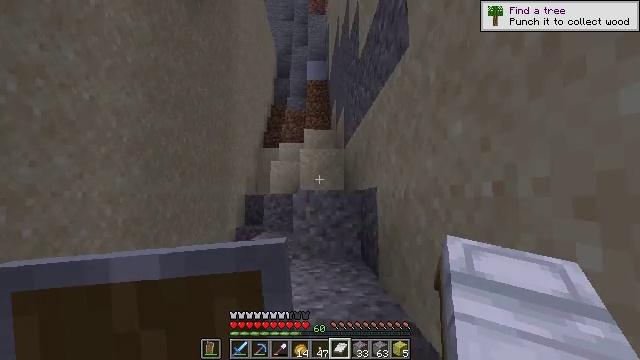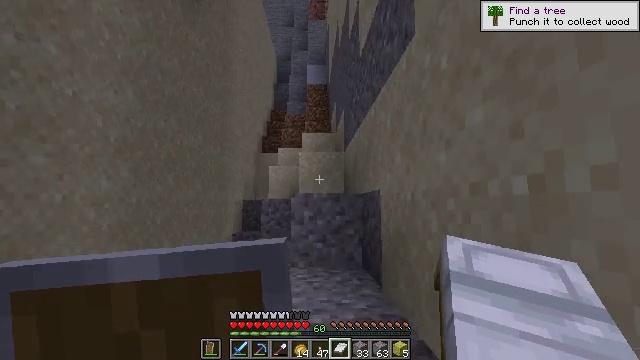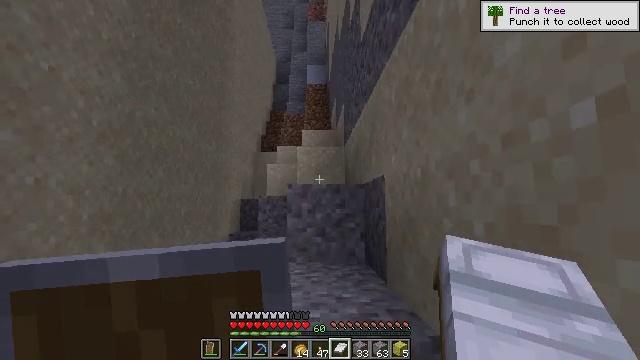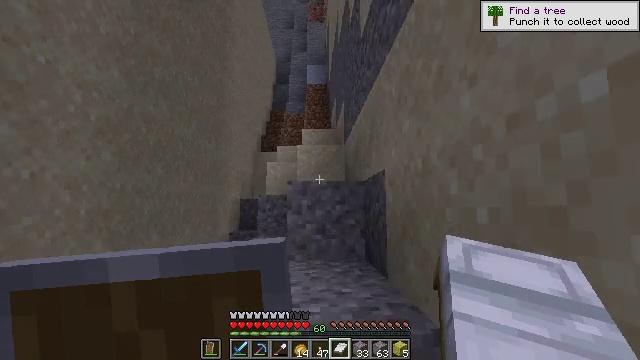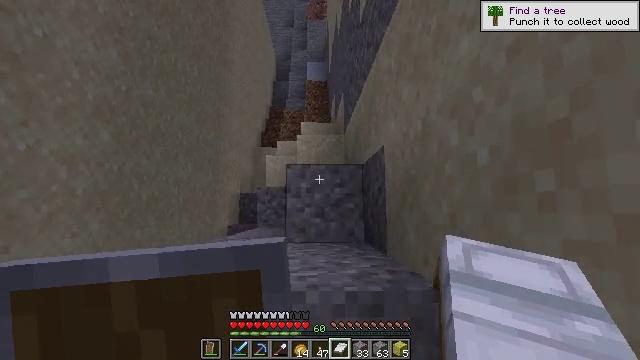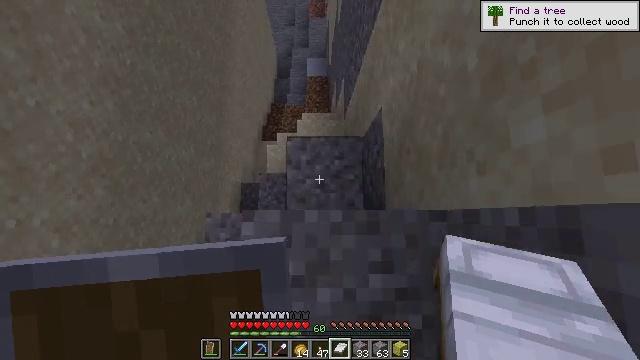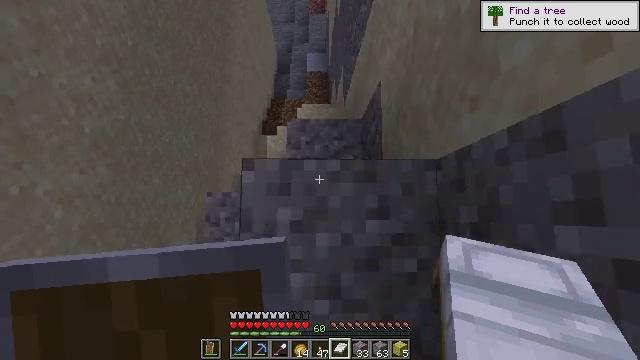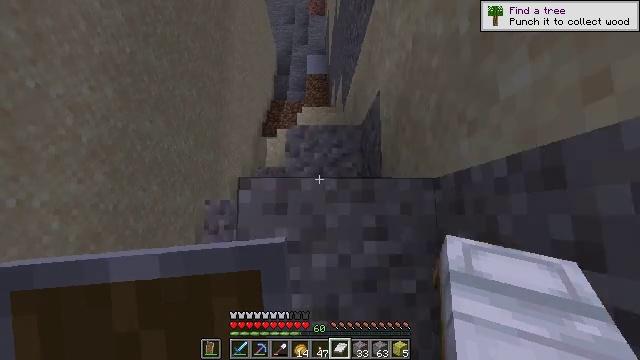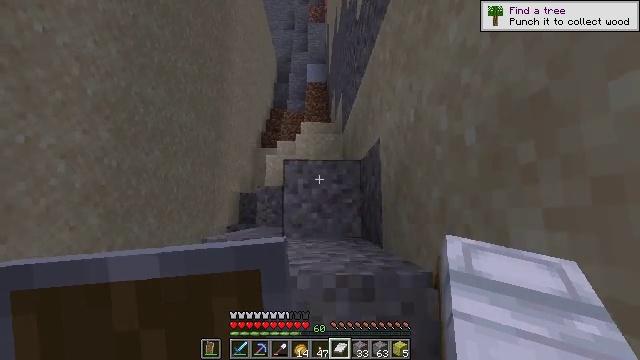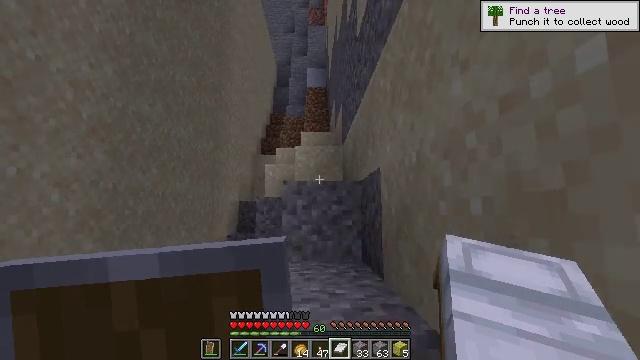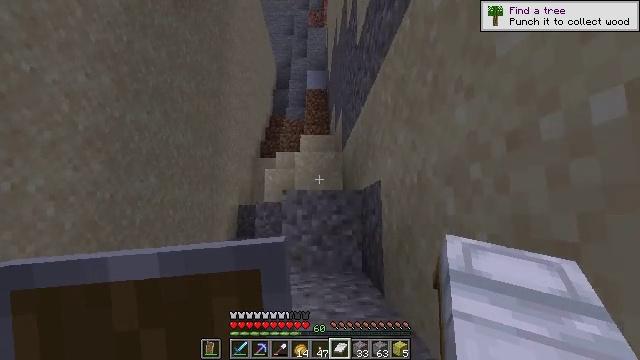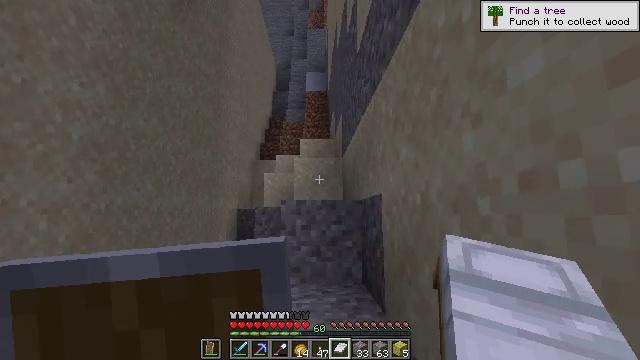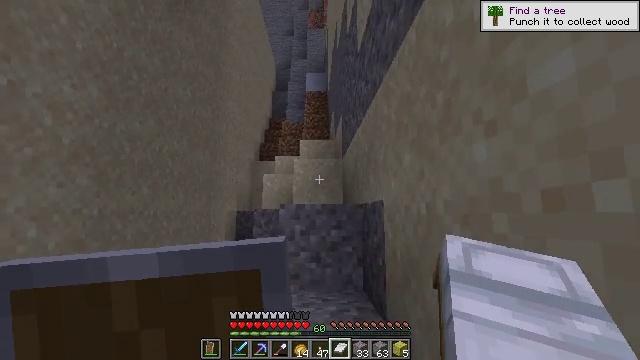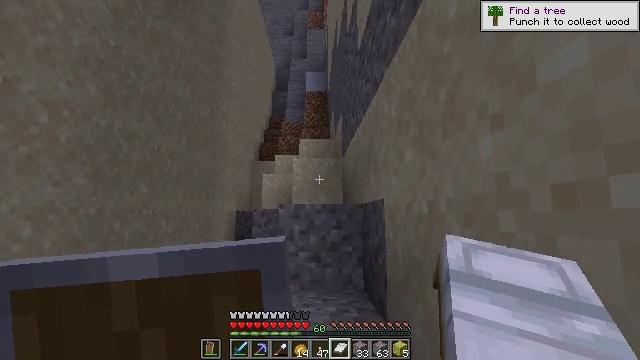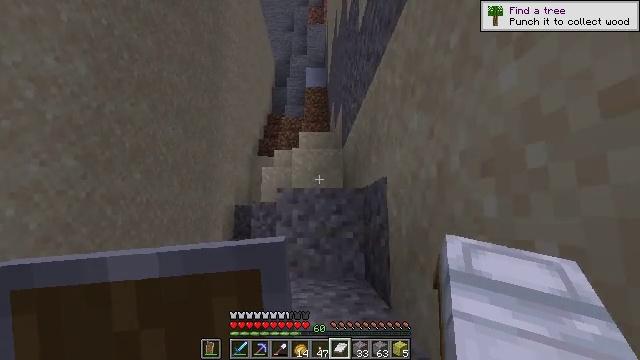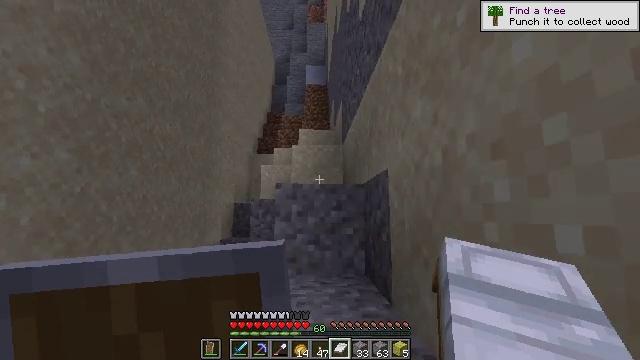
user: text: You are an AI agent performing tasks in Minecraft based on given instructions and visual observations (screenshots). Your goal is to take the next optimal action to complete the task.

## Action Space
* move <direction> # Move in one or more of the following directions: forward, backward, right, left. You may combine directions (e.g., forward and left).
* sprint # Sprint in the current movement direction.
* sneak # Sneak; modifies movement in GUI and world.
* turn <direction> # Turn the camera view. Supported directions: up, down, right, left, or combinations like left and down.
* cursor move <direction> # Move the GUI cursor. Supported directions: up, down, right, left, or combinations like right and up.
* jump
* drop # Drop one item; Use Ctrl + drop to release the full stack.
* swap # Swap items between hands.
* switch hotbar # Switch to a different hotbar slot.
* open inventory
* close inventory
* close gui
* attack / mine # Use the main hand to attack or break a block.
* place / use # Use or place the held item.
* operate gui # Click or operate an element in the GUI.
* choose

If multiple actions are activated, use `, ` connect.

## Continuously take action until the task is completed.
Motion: motion action
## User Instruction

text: Mine the clay from the riverbed.
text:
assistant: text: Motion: move forward, turn up
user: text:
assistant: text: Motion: move forward, turn up
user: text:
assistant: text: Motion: move forward
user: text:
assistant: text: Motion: move forward
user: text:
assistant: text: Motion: move forward
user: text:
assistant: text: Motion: move forward, jump
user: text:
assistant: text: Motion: move forward, jump
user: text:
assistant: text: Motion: move forward, jump
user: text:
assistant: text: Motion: move forward, jump
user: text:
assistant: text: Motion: move forward
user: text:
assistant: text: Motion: move forward
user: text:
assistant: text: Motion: move forward
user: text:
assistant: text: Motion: move forward
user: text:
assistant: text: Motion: move forward
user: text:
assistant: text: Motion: move forward, jump
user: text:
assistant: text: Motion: move forward, jump
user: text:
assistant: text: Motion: move forward, jump
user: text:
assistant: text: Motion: move forward, jump
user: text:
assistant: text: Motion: move forward
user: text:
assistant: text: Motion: move forward
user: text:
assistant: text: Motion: move forward
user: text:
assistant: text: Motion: move forward
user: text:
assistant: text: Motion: move forward
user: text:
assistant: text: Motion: move forward
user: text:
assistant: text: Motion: move forward, jump
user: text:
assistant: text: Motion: move forward, turn left, jump
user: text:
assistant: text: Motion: move forward, jump
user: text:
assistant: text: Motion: move forward, jump
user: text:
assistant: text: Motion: move forward, turn left
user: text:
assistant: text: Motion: move forward